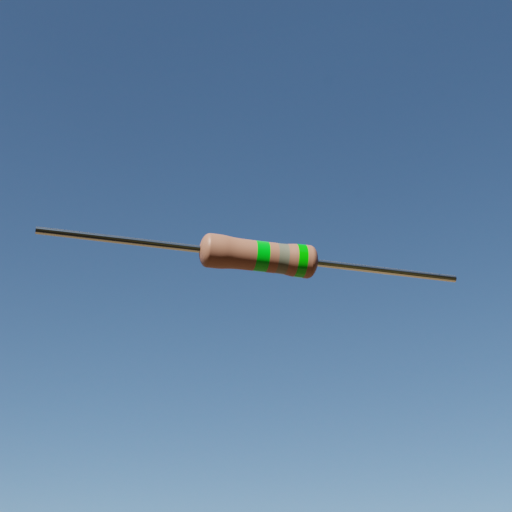
Resistor colour bands (in order): green, gray, green